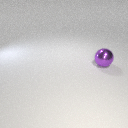
large purple metal sphere